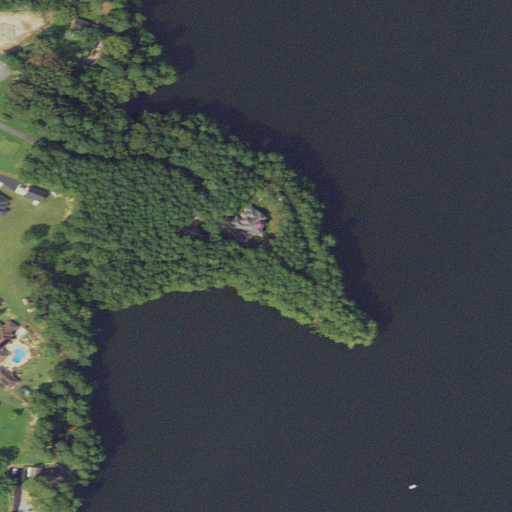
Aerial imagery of cape in Virginia named Russel Point containing open water, evergreen forest, woody wetlands, cultivated crops, open development, mixed forest, grassland, deciduous forest, herbaceous wetlands, low intensity development, and pasture